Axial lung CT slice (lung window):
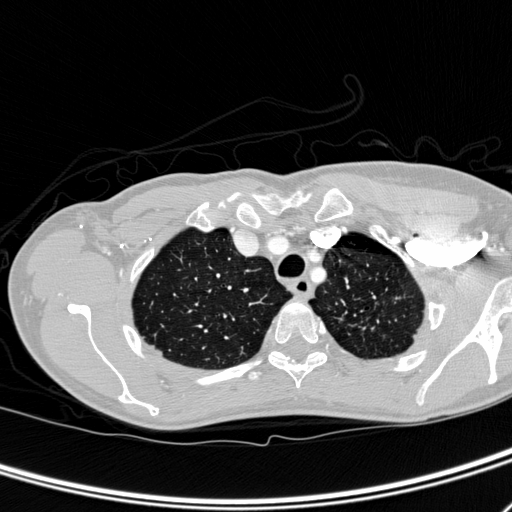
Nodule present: no